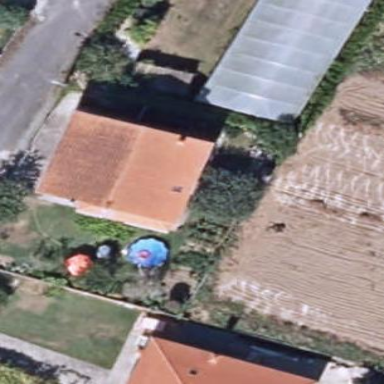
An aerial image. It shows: Simple house.